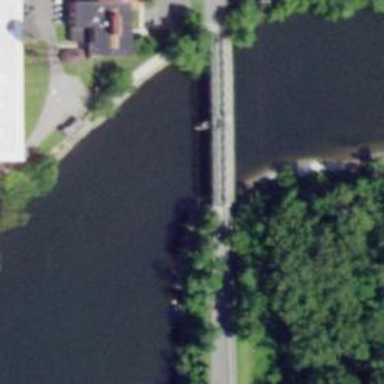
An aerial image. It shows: Path on bridge.